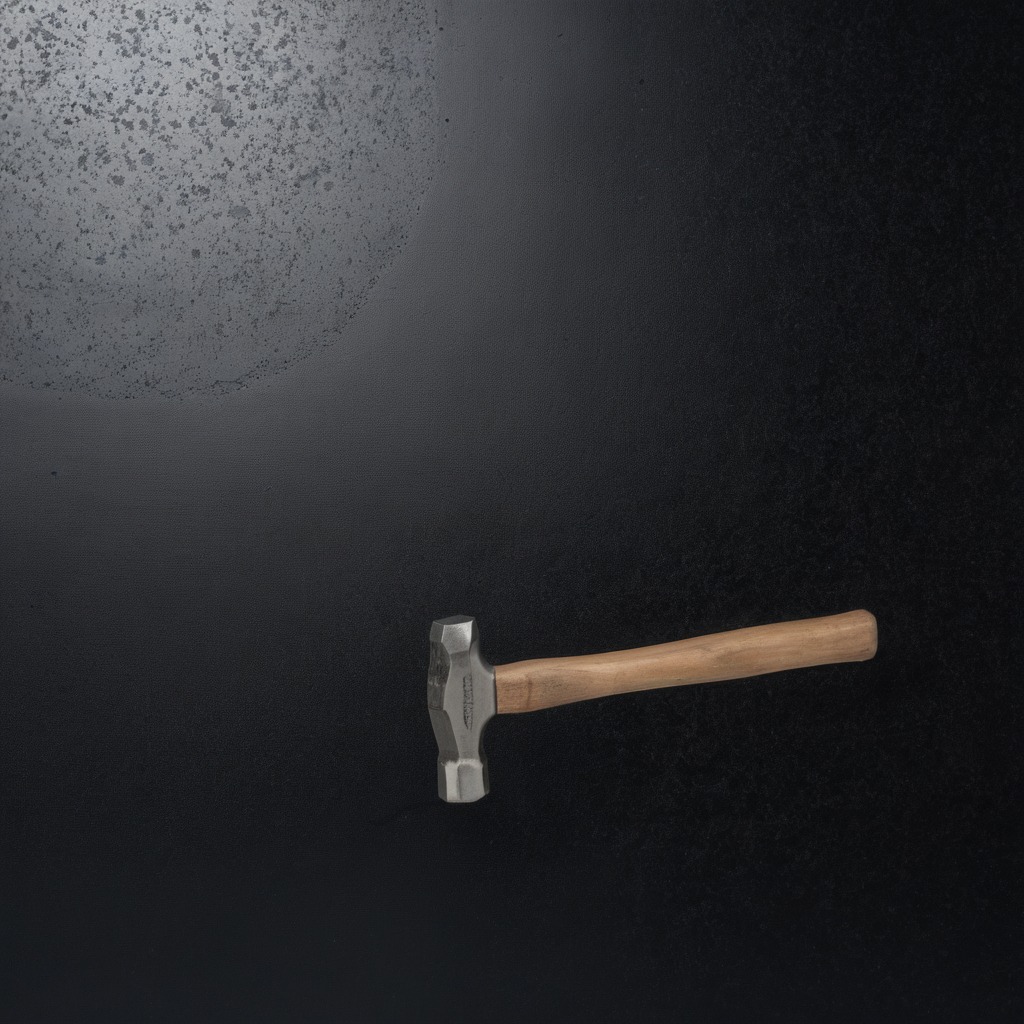
A hammer is lying on a clean granite tabletop inside a workshop under bright overhead lighting crisp shadows high clarity worn but beneath the mat